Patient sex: F
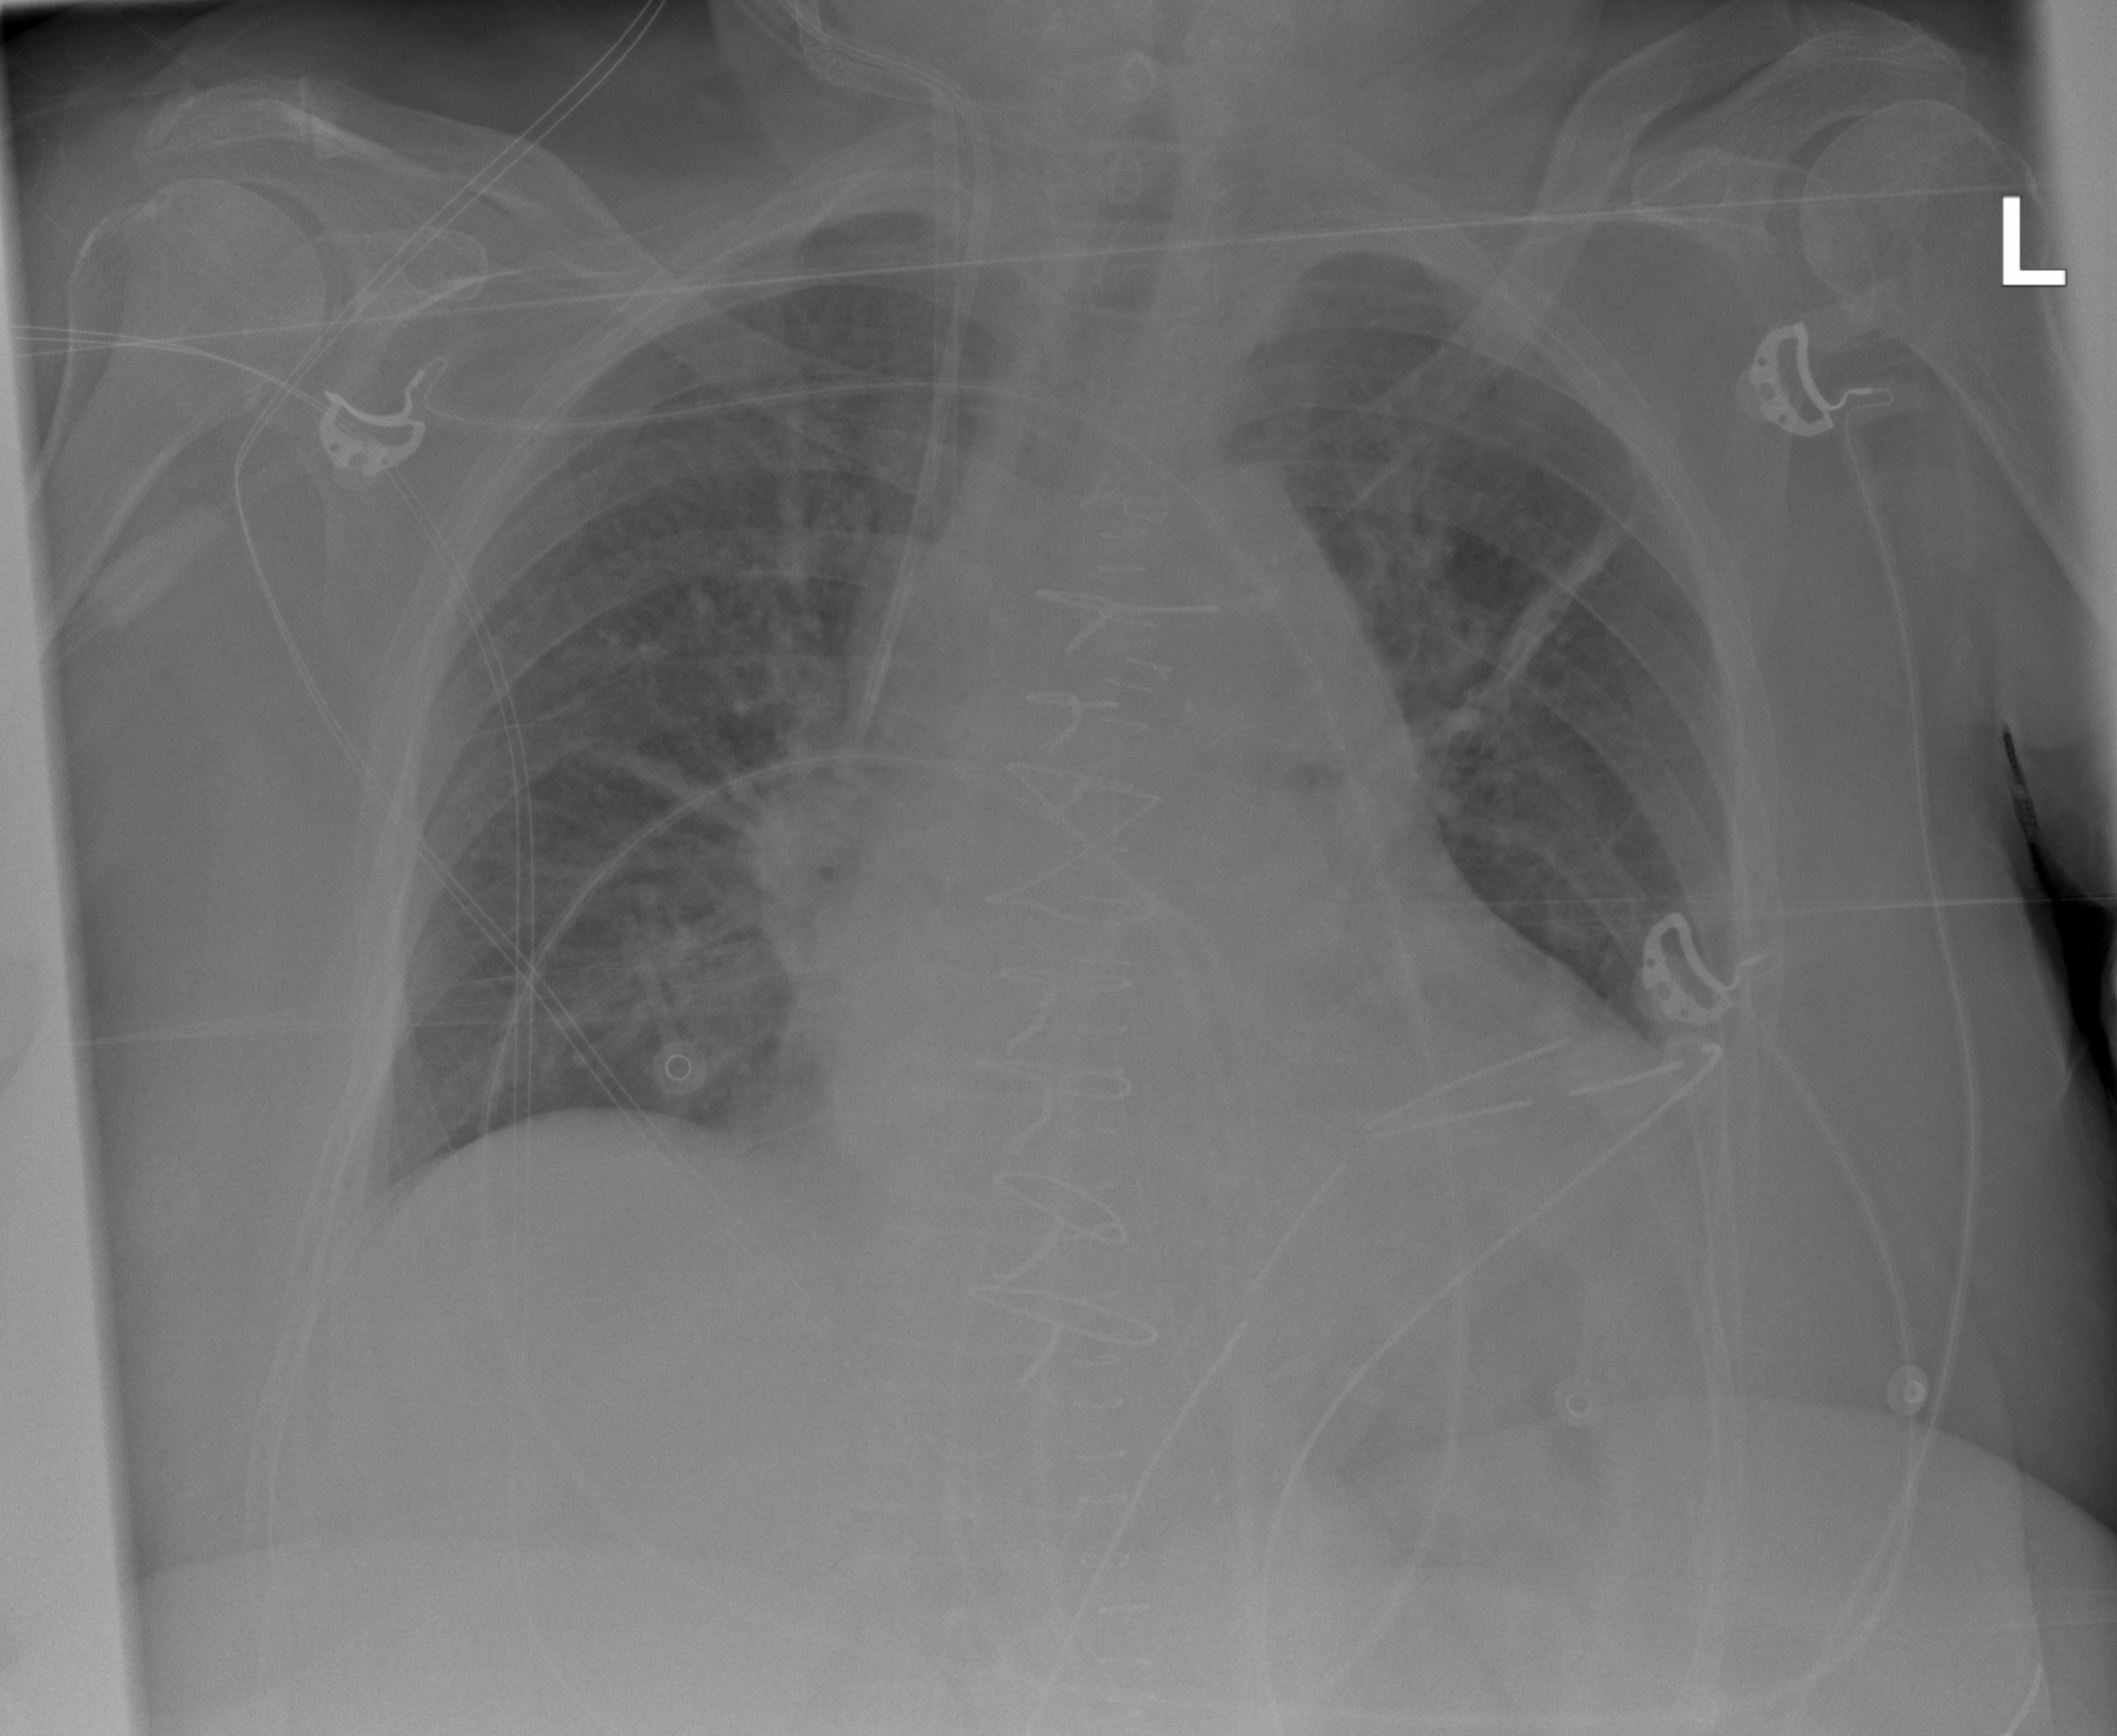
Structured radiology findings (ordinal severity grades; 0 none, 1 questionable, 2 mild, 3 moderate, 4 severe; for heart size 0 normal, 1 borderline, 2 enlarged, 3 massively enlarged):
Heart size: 2
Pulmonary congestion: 2
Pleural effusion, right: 2
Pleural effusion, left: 2
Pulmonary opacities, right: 0
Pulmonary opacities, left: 0
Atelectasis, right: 0
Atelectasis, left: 2